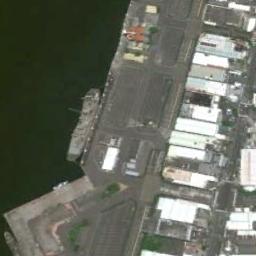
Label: ship